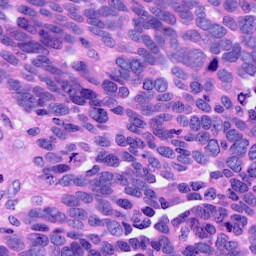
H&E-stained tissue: Ovarian